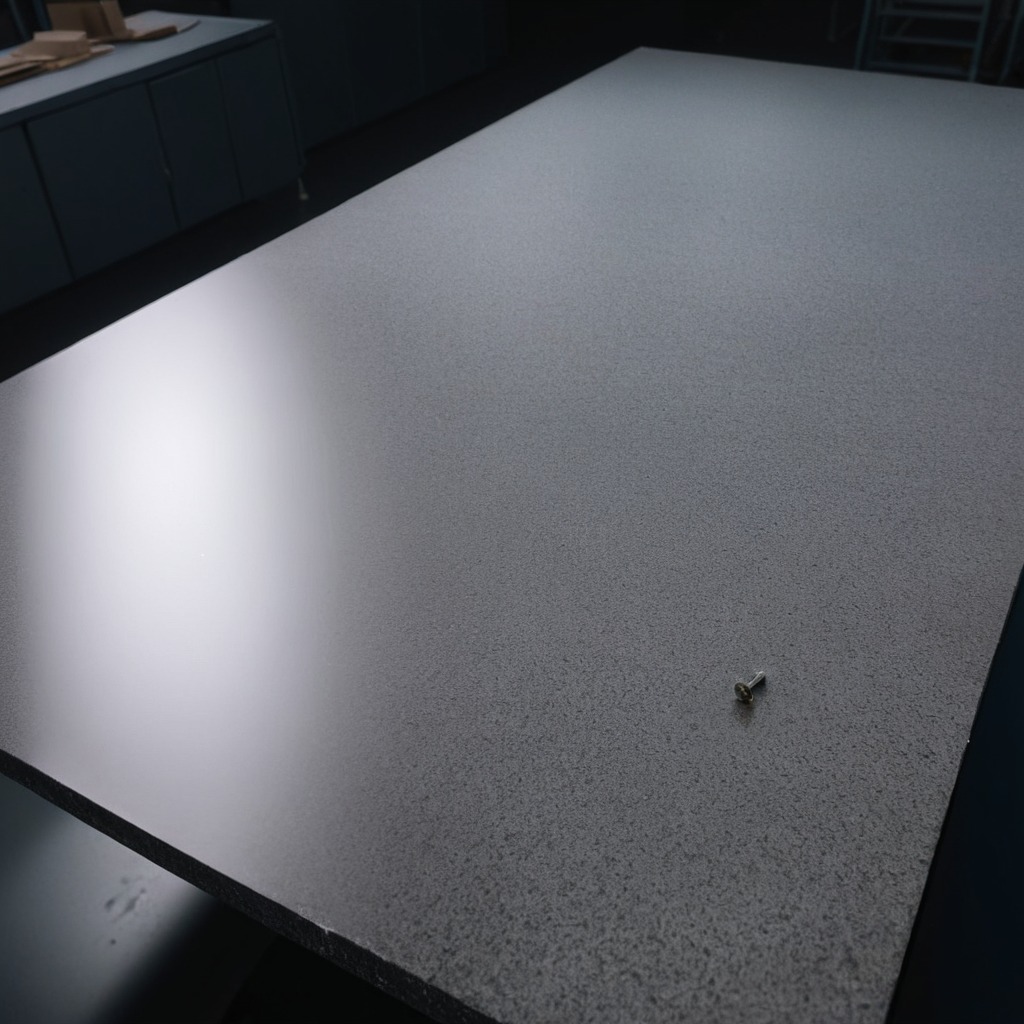
A metal screw is lying on a clean granite table inside a workshop at night.